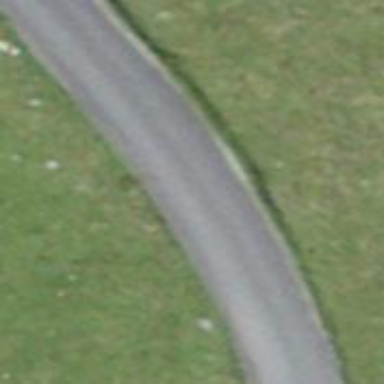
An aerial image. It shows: Unclassified asphalt road suitable for downhill skiing.